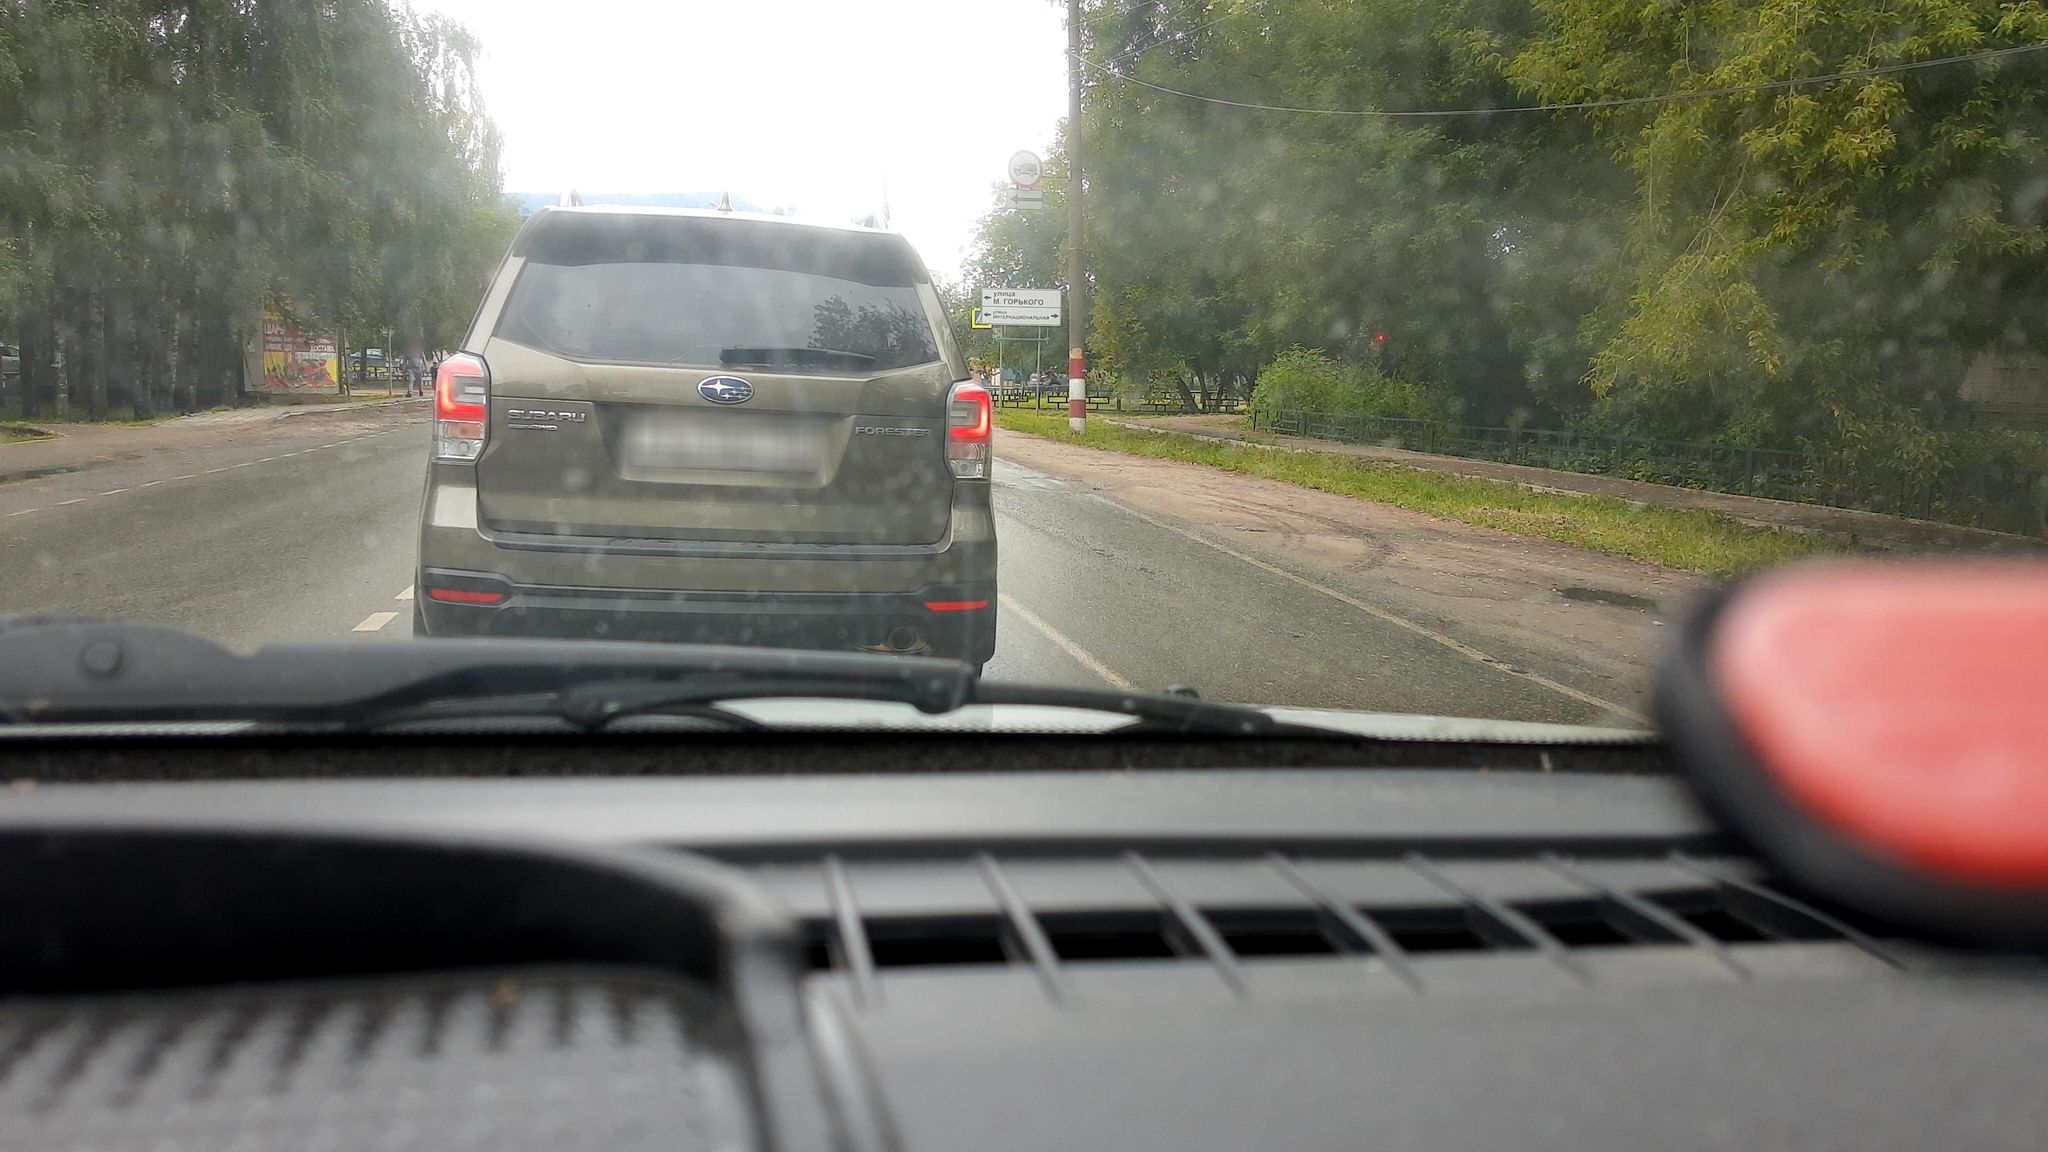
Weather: snowy
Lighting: day
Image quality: slightly poor
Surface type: driving surface
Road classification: tertiary
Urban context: dense urban cluster
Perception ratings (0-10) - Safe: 2.34, Lively: 5.3, Beautiful: 5.94, Boring: 4.41, Depressing: 3.43, Wealthy: 5.43